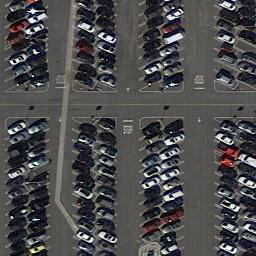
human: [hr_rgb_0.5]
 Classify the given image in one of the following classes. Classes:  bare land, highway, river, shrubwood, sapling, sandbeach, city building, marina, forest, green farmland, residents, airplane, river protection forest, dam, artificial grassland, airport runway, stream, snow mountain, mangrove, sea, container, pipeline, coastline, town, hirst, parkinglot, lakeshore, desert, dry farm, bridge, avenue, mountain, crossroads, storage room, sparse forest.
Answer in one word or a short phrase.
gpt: parkinglot